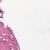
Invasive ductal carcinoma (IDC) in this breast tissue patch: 0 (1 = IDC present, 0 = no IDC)